Interaction volume radius: 5 \u00c5
Interaction volume height: 10 \u00c5
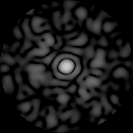
Disorder parameter: 0.8189